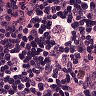
Metastatic tissue present: no